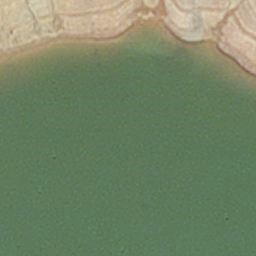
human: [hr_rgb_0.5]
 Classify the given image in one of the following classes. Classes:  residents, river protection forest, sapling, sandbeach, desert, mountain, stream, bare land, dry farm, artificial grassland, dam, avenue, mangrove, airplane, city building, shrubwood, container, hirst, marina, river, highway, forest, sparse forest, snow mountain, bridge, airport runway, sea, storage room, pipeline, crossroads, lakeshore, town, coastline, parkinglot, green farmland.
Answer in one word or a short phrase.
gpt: hirst